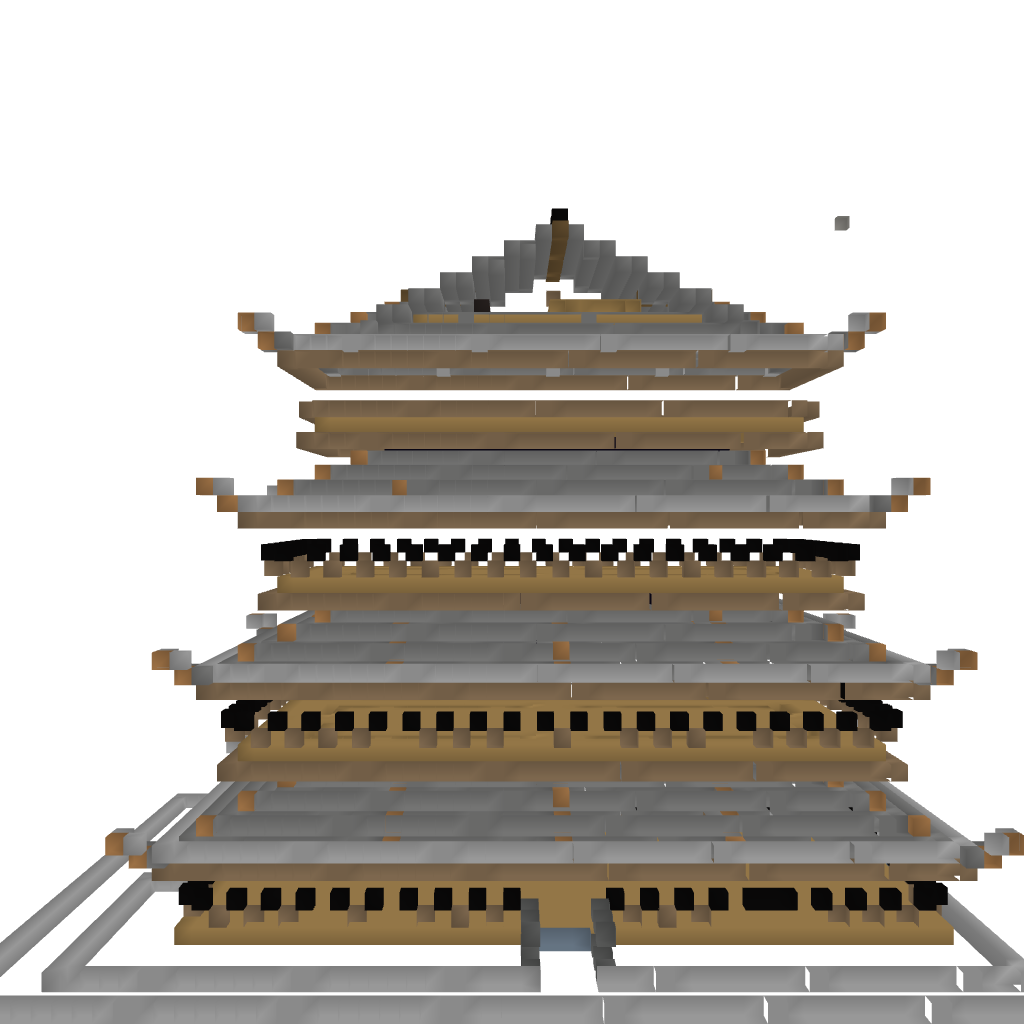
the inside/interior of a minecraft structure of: -- The Bagel Pagoda --